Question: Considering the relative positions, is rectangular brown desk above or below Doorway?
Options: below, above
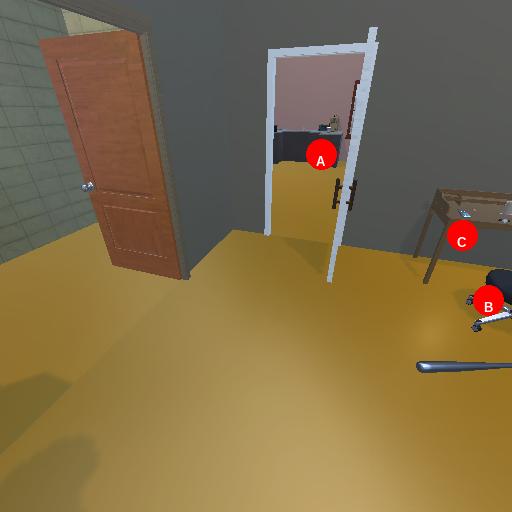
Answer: below